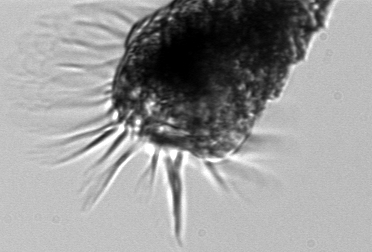
Label: Laboea_strobila